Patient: sex M, age 78
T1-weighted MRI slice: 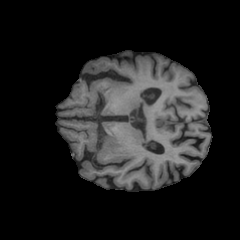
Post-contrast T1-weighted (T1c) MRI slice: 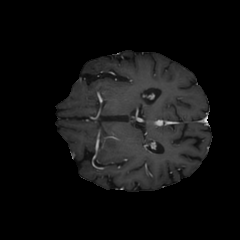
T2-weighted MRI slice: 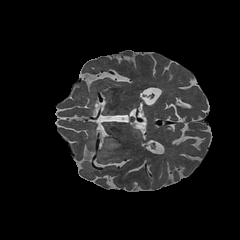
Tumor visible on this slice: yes
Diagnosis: Astrocytoma, IDH-wildtype
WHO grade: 3